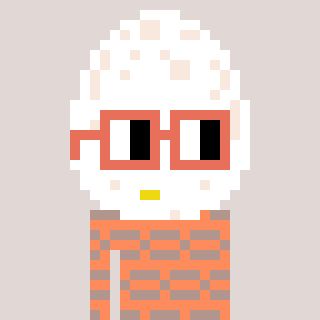
a pixel art character with square orange glasses, a egg-shaped head and a peachy-colored body on a warm background